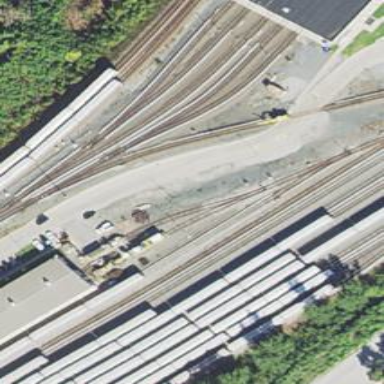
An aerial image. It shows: Electrified rail passing through service yard.